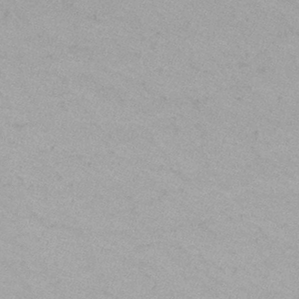
Label: frost